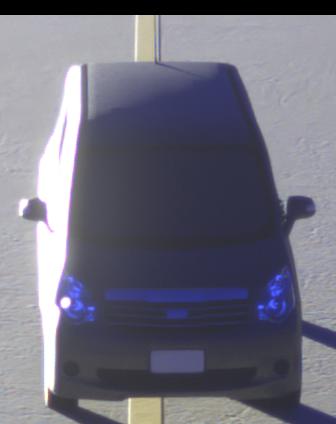
Make: Toyota
Model: Noah
Detailed model: Voxy R70G
Model produced from: 2007
Model produced until: 2013
Doors: 5
Color: gray
Road condition: dry road
Daytime: sunrise or sunset
Contrast: high contrast